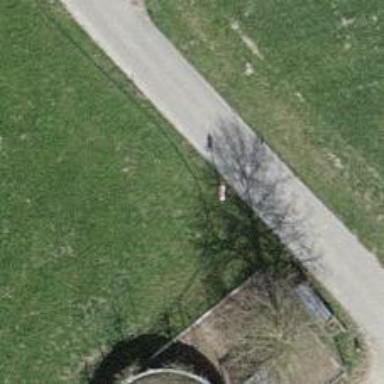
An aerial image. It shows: Aerial marker.